Field crop: maize
Growth stage: 2
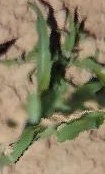
Species: maize